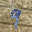
Label: 9